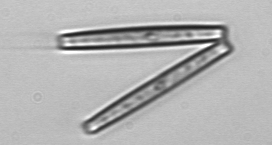
Label: Thalassionema